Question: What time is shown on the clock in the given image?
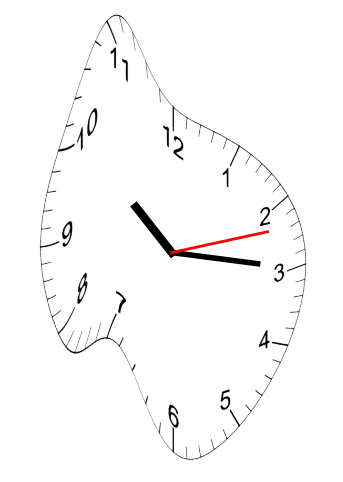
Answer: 10:15:12